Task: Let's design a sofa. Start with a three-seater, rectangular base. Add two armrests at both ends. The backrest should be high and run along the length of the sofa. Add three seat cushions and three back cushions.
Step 276:
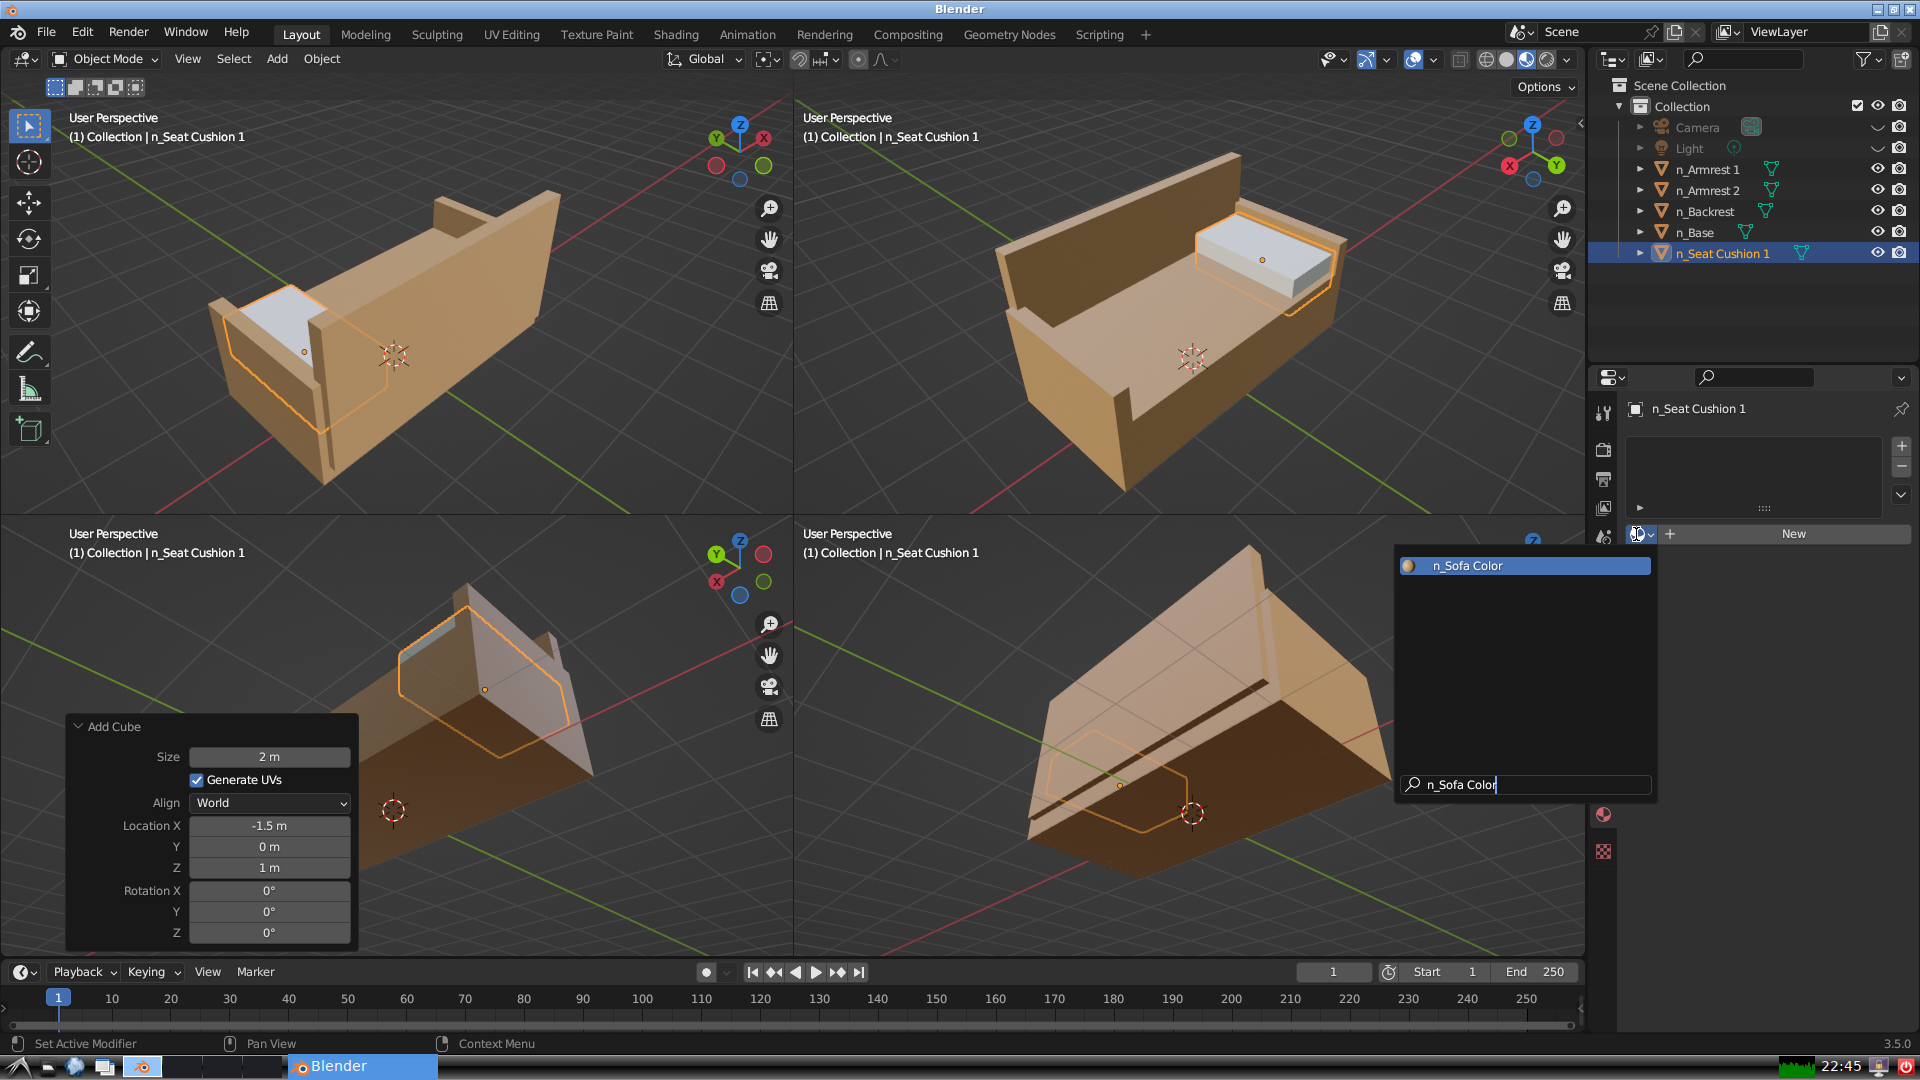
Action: {"key_press": ['Return']}